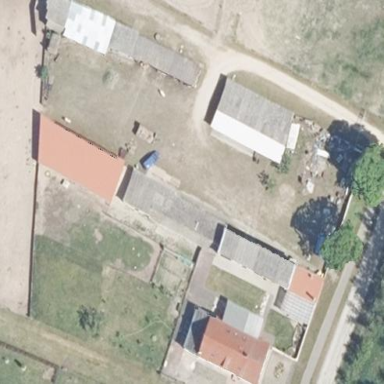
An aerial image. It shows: Farmyard area.